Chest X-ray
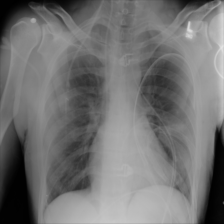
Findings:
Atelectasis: negative
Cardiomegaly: negative
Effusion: negative
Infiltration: negative
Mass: negative
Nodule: negative
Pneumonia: negative
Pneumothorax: negative
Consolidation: negative
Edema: negative
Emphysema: negative
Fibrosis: negative
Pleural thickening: negative
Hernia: negative